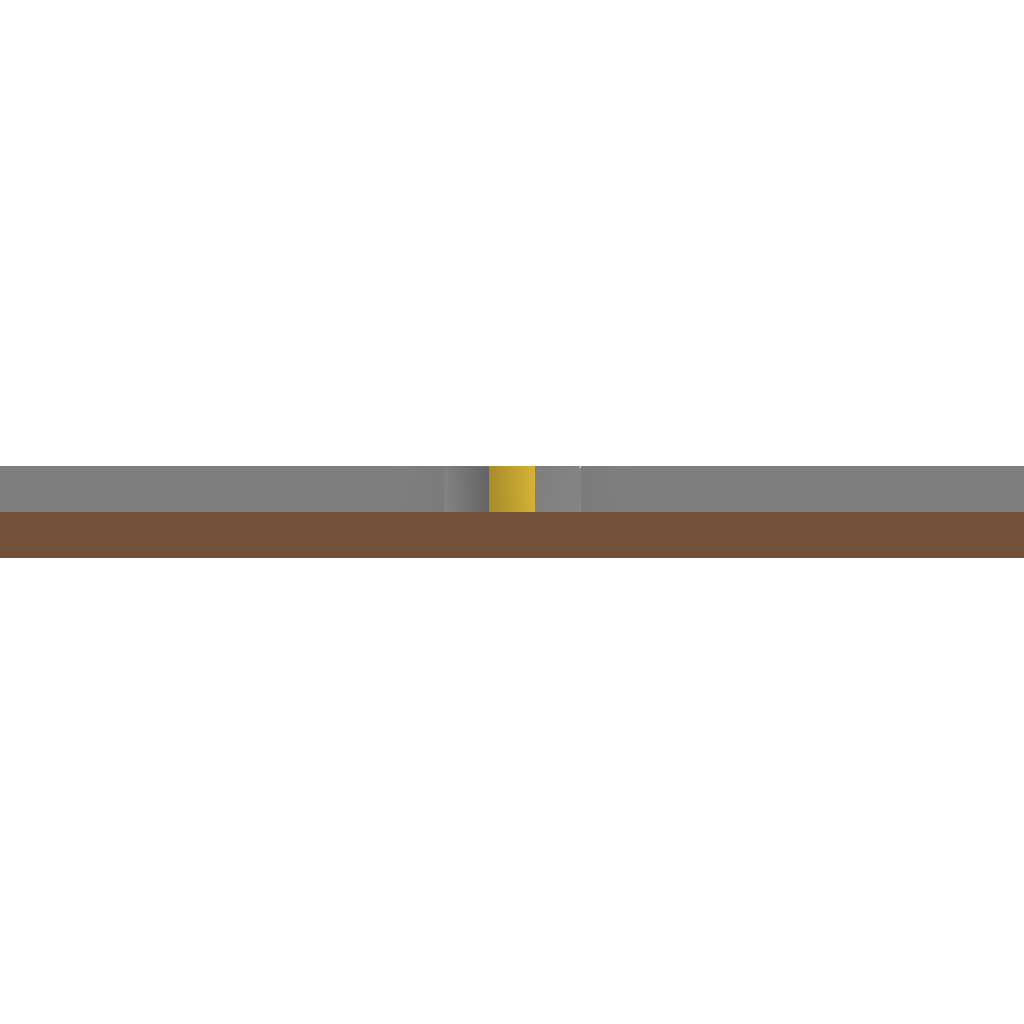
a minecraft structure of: Gold Well